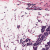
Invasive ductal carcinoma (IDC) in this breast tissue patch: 0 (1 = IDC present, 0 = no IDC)